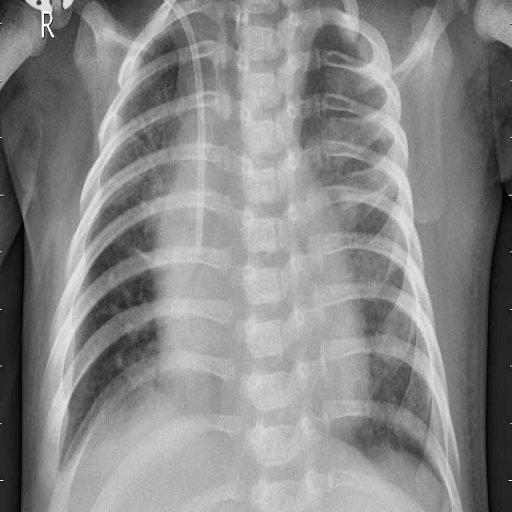
Finding: PNEUMONIA